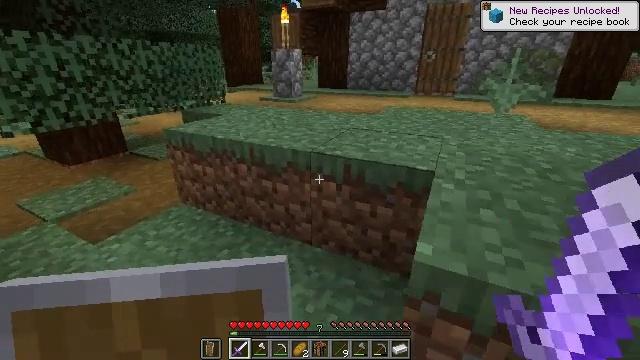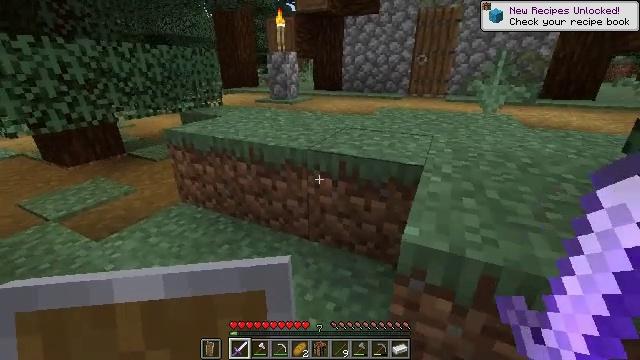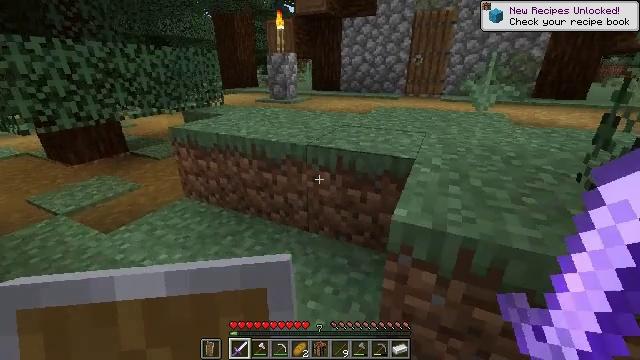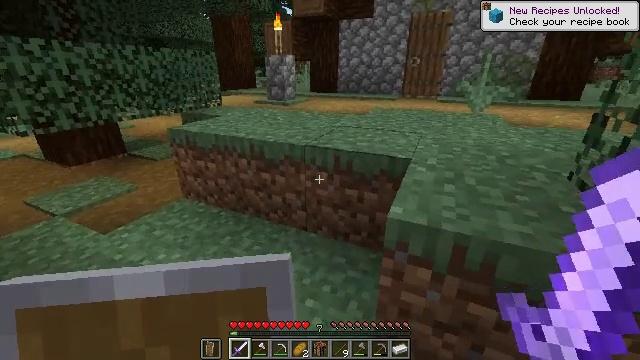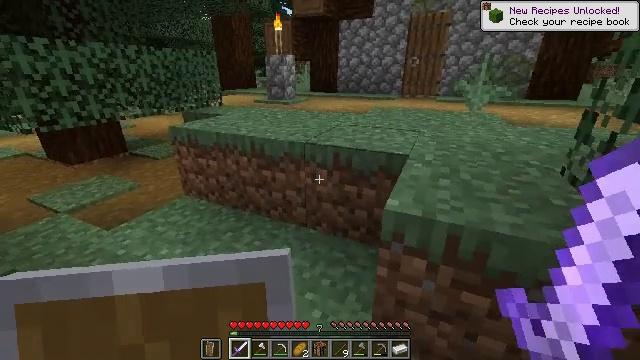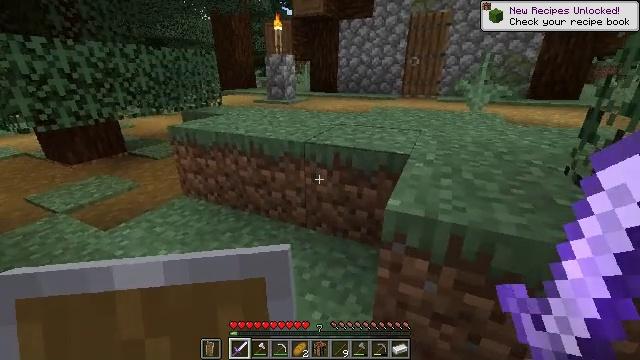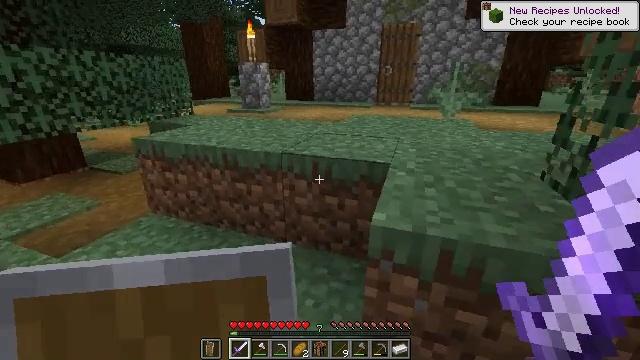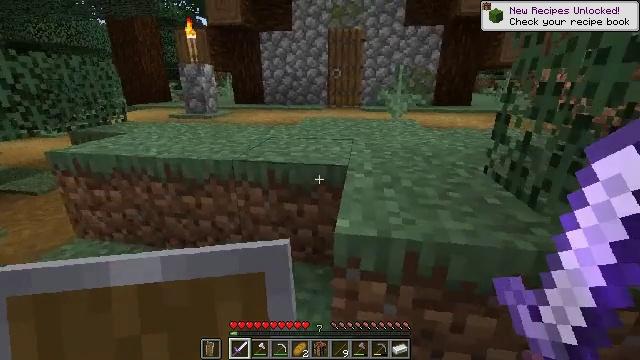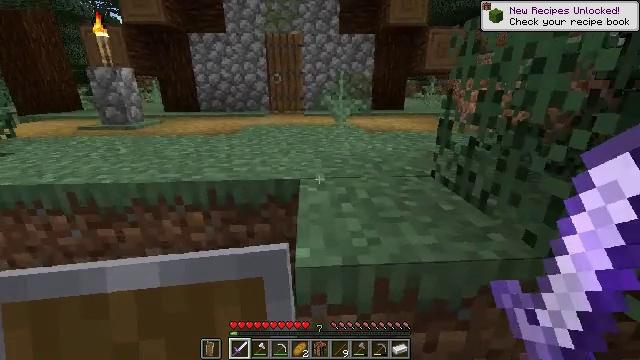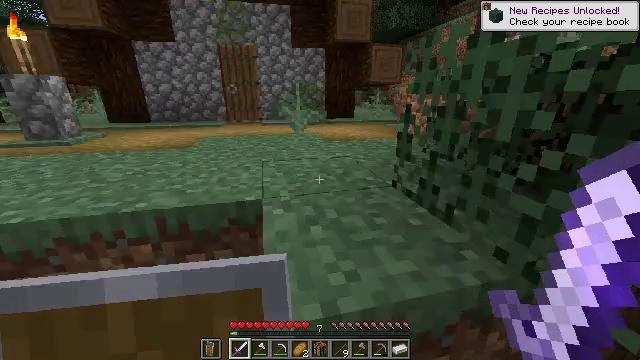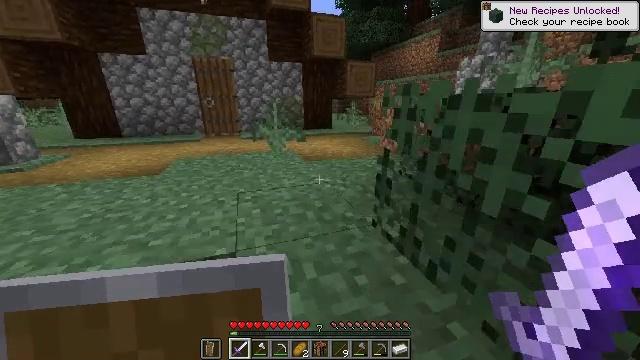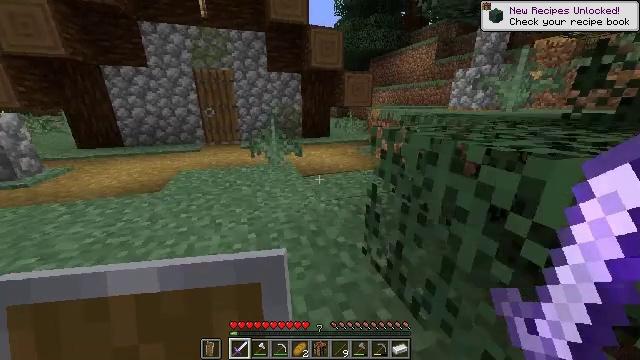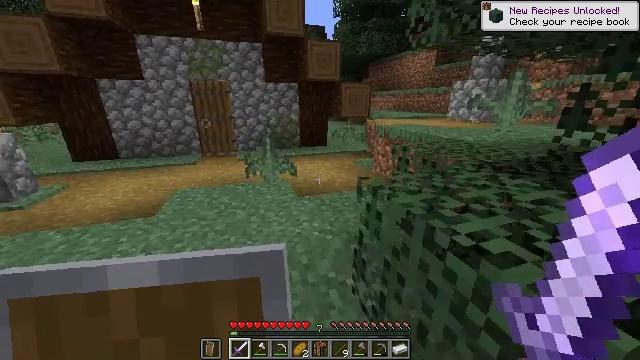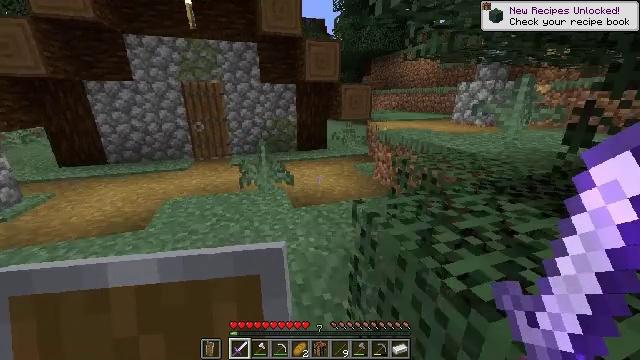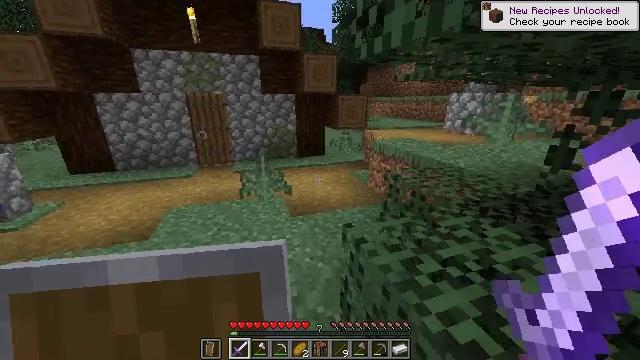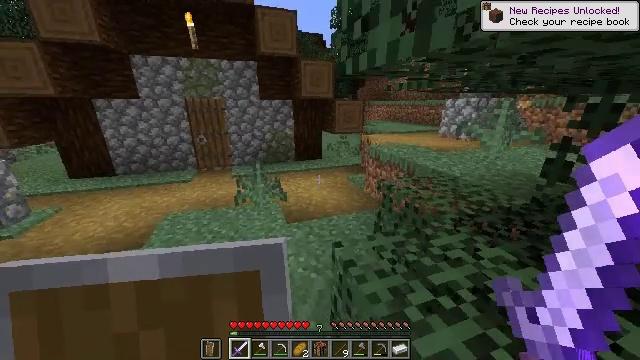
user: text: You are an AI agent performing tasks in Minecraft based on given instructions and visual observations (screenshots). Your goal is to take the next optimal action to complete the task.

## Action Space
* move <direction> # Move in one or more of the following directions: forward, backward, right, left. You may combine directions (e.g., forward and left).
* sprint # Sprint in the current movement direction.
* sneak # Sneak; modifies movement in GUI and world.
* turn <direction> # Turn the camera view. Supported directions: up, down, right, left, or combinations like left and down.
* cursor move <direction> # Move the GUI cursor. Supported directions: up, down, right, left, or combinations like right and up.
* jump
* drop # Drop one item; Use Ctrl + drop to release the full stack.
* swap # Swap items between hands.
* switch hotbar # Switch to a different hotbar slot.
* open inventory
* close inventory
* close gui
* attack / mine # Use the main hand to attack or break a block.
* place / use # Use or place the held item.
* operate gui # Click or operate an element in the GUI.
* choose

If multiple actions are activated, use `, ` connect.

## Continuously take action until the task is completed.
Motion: motion action
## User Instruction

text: Mine the bookshelf to gather resources.
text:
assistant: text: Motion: move back, turn right
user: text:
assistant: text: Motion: no_op
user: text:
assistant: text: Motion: no_op
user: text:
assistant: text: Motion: no_op
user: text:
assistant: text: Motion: move forward
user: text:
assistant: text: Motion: move forward, turn right and up
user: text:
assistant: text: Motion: move forward, sprint, turn right
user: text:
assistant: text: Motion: move forward, sprint, turn right
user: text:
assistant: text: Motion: move forward, sprint, turn right
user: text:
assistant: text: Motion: move forward, sprint, turn right, jump
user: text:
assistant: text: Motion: move forward, sprint, jump
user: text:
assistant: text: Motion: move forward, sprint, jump
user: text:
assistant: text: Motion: move forward, sprint, jump
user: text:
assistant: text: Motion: move forward, sprint, jump
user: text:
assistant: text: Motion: move forward, sprint, jump
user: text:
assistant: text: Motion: move forward, sprint, jump
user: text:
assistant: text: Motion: move forward, sprint, jump
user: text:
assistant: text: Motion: move forward, sprint, jump
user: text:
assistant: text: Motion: move forward, sprint, jump
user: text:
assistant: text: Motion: move forward, sprint, jump
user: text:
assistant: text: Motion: move forward, sprint, turn right and up, jump
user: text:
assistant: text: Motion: move forward, sprint, turn right and up, jump
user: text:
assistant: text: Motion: move forward, sprint, turn right, jump
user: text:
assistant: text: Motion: move forward, sprint, jump
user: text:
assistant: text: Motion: move forward, sprint, jump
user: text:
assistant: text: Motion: move forward, sprint, jump
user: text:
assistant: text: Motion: move forward, sprint, jump
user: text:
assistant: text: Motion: move forward, sprint, turn right and up, jump
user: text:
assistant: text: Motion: move forward, sprint, turn right and up, jump
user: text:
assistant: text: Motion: move forward, sprint, turn right and up